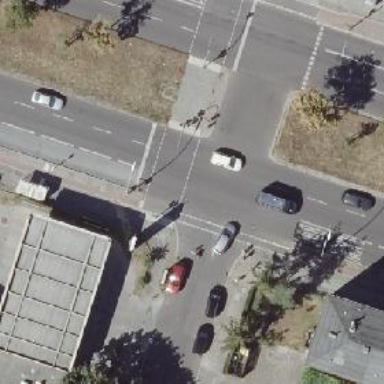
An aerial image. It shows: Footway crossing with traffic signals and island.